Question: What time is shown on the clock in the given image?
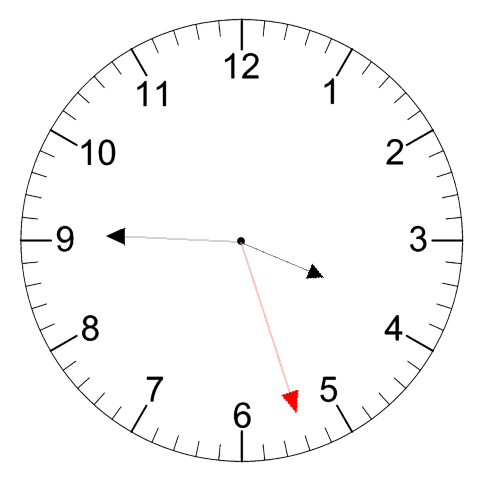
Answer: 03:45:27